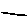
Label: line